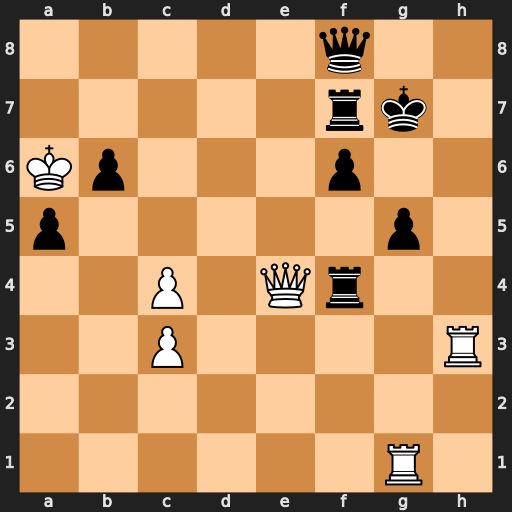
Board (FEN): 5q2/5rk1/Kp3p2/p5p1/2P1Qr2/2P4R/8/6R1
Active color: w
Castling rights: -
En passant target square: -
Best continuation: Qh7#